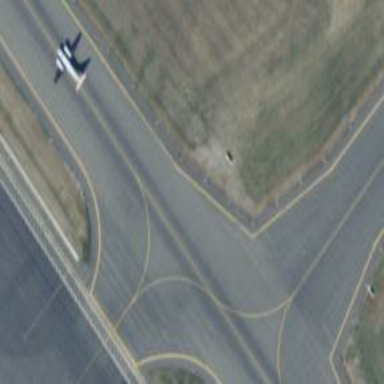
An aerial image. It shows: Image of taxiway at airport.